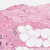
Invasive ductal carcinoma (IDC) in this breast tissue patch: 0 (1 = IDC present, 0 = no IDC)